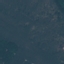
Land use / land cover: Forest